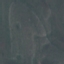
Land use / land cover class: Pasture